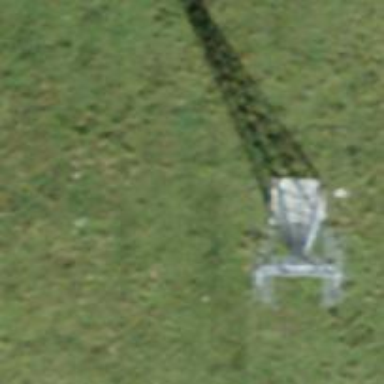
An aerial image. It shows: Pylon for aerialway.